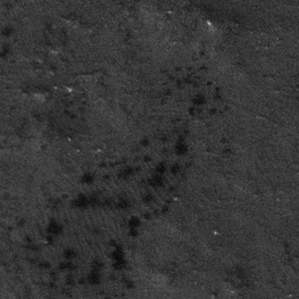
Label: frost